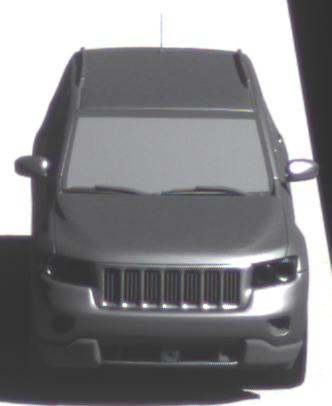
Make: Jeep
Model: Grand Cherokee
Detailed model: WK2
Model produced from: 2010
Model produced until: 2021
Doors: 5
Color: gray
Road condition: dry road
Daytime: midday
Contrast: high contrast